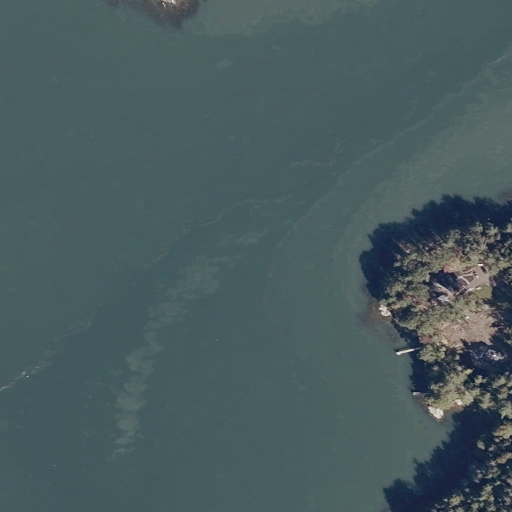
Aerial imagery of cape in Maine named Kelsey Point containing open water, grassland, evergreen forest, and barren land